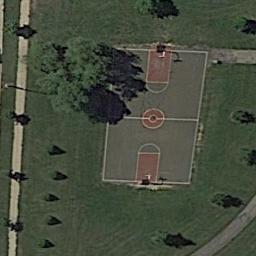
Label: basketball_court